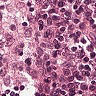
Metastatic tissue present: no